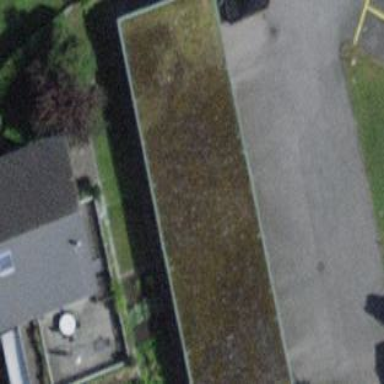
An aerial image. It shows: Group of garages.